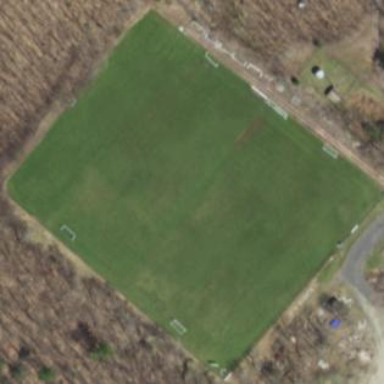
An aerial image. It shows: Soccer pitch for leisure land activities.